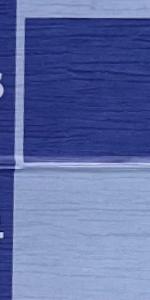
Label: Empty